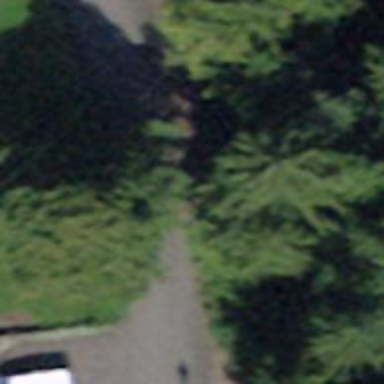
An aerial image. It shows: Gravel path.